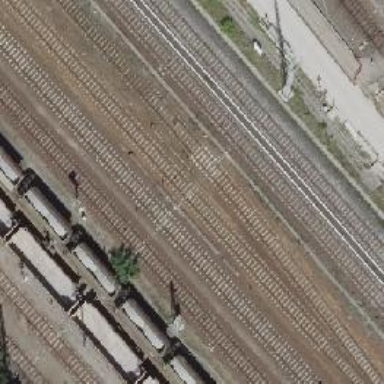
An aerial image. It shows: Railway signal.